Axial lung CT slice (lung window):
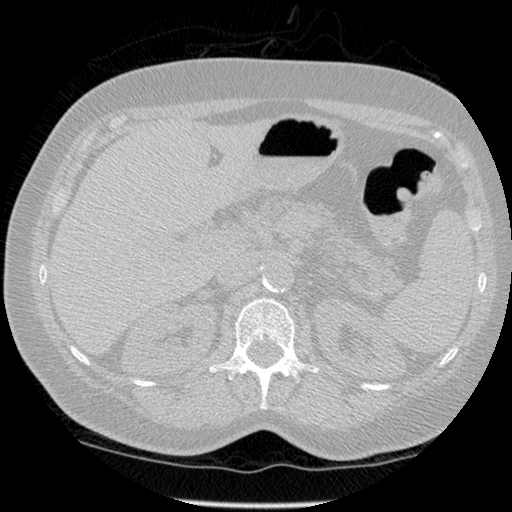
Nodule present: no